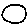
Label: moon